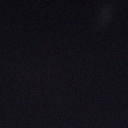
Screen state: off